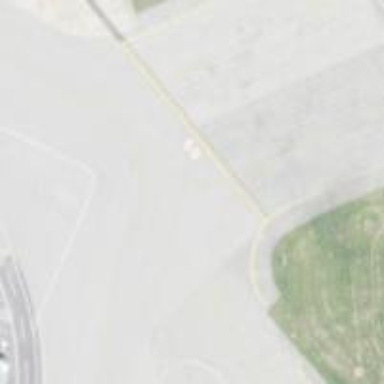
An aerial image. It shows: View of taxiway at the airport.